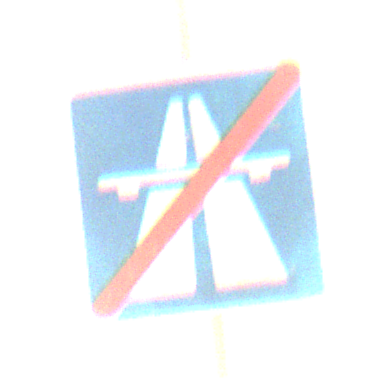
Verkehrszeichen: EndeAutbahn
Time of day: SunriseSunset
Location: Outdoor (Nature)
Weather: PartlyCloudy
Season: NotSpecified
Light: Natural